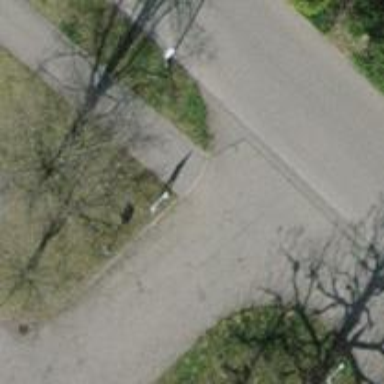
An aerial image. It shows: Paved footway.